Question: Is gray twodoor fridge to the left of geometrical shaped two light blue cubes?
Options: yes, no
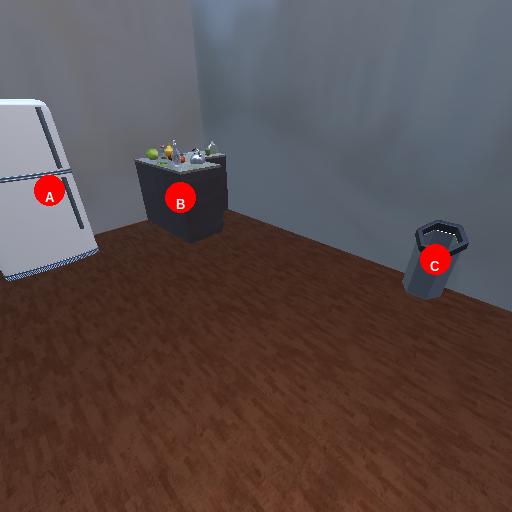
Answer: yes